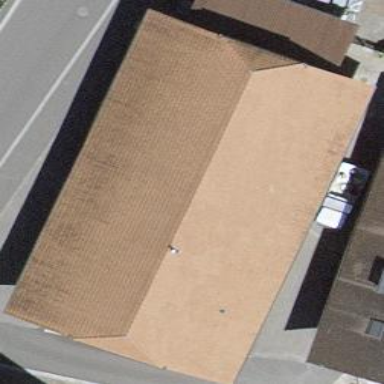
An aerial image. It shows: Barn.